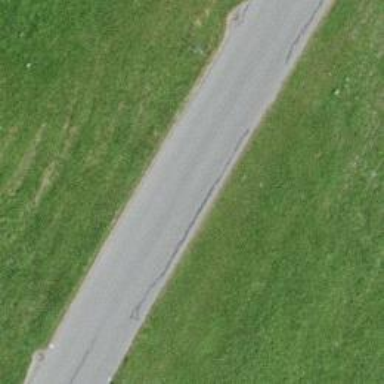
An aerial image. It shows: Asphalt road classified as tertiary.